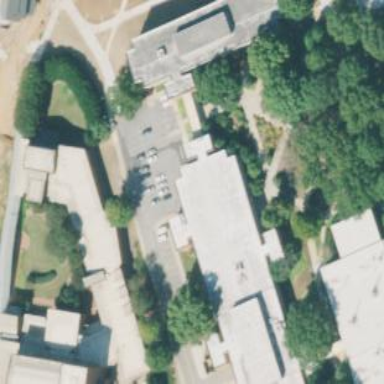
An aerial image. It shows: View of university building.